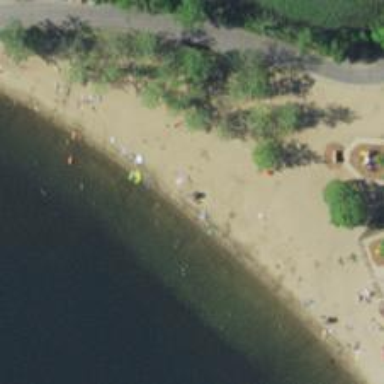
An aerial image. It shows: Lifeguard on duty.